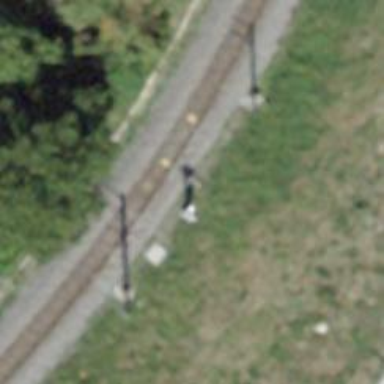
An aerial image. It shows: Narrow-gauge railway track with one electrified contact line.